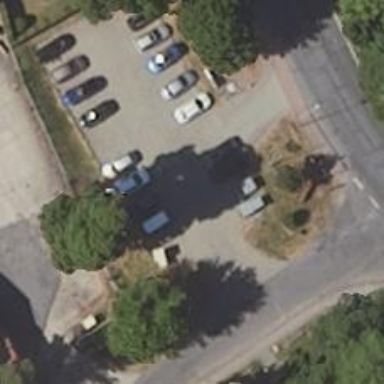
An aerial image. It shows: Road serving as parking aisle.